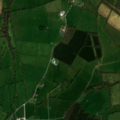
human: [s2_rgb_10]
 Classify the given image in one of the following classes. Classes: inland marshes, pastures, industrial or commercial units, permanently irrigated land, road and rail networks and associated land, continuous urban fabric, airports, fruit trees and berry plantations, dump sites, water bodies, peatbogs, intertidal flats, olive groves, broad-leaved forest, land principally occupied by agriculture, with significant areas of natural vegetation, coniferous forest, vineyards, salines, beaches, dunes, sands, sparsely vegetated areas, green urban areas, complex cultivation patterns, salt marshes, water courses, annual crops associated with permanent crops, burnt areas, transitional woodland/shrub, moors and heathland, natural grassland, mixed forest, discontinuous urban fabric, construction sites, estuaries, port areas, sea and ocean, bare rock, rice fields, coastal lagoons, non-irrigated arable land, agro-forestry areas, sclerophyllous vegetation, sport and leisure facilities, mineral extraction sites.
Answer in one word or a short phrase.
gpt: pastures